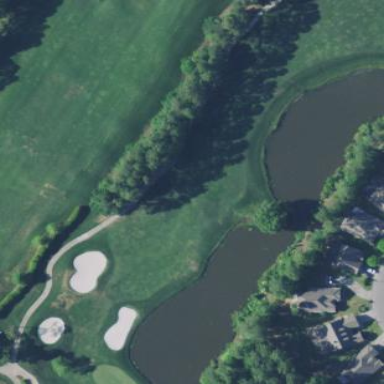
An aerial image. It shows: Grassy golf fairway.